Question: i'm using a dataset that contains a column "Streams" dtype: object and i just need to replace "," by "." to later use pandas.to_numeric() and convert String by float64. Is there a way to replace only the
characters and keep the numbers?
Example: 48,633,449 to 48.633.449
Code:
'''
import pandas as pd
import numpy as np
dados = pd.read_csv("spotify_dataset.csv")
dados.dropna()
dados['Streams'].replace(",", ".")
dados['Streams'] = pd.to_numeric(dados['Streams'])
dados.head()
'''
and got this:
>
[Error]

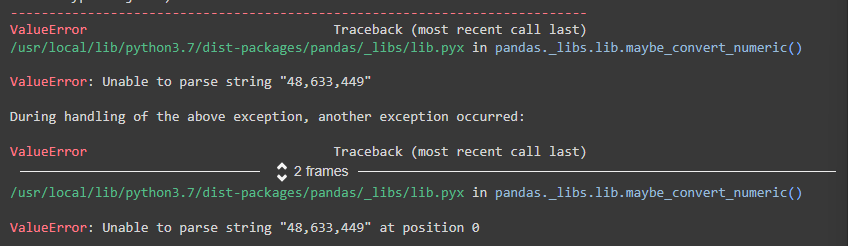
Answer: You should be using <URL> instead of just '.replace'.
'''
dados['Streams'] = pd.to_numeric(dados['Streams'].str.replace(",", ""))
'''
Also, I don't think your intention is to replace commas with decimals. That would result in the same error since multiple decimals are invalid.